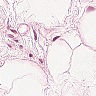
Metastatic tissue present: no